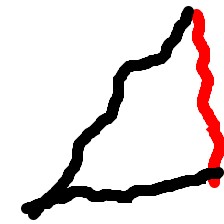
Shape: triangle